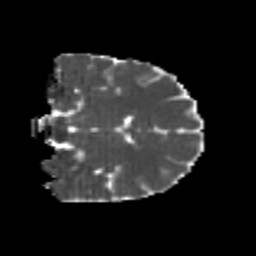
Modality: MD
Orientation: coronal
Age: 25
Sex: male
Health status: healthy
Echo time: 0.074 s